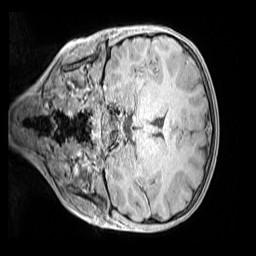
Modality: MP2RAGE
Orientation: coronal
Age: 9
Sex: male
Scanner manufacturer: siemens
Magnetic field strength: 3 T
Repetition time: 4 s
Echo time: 0.00299 s